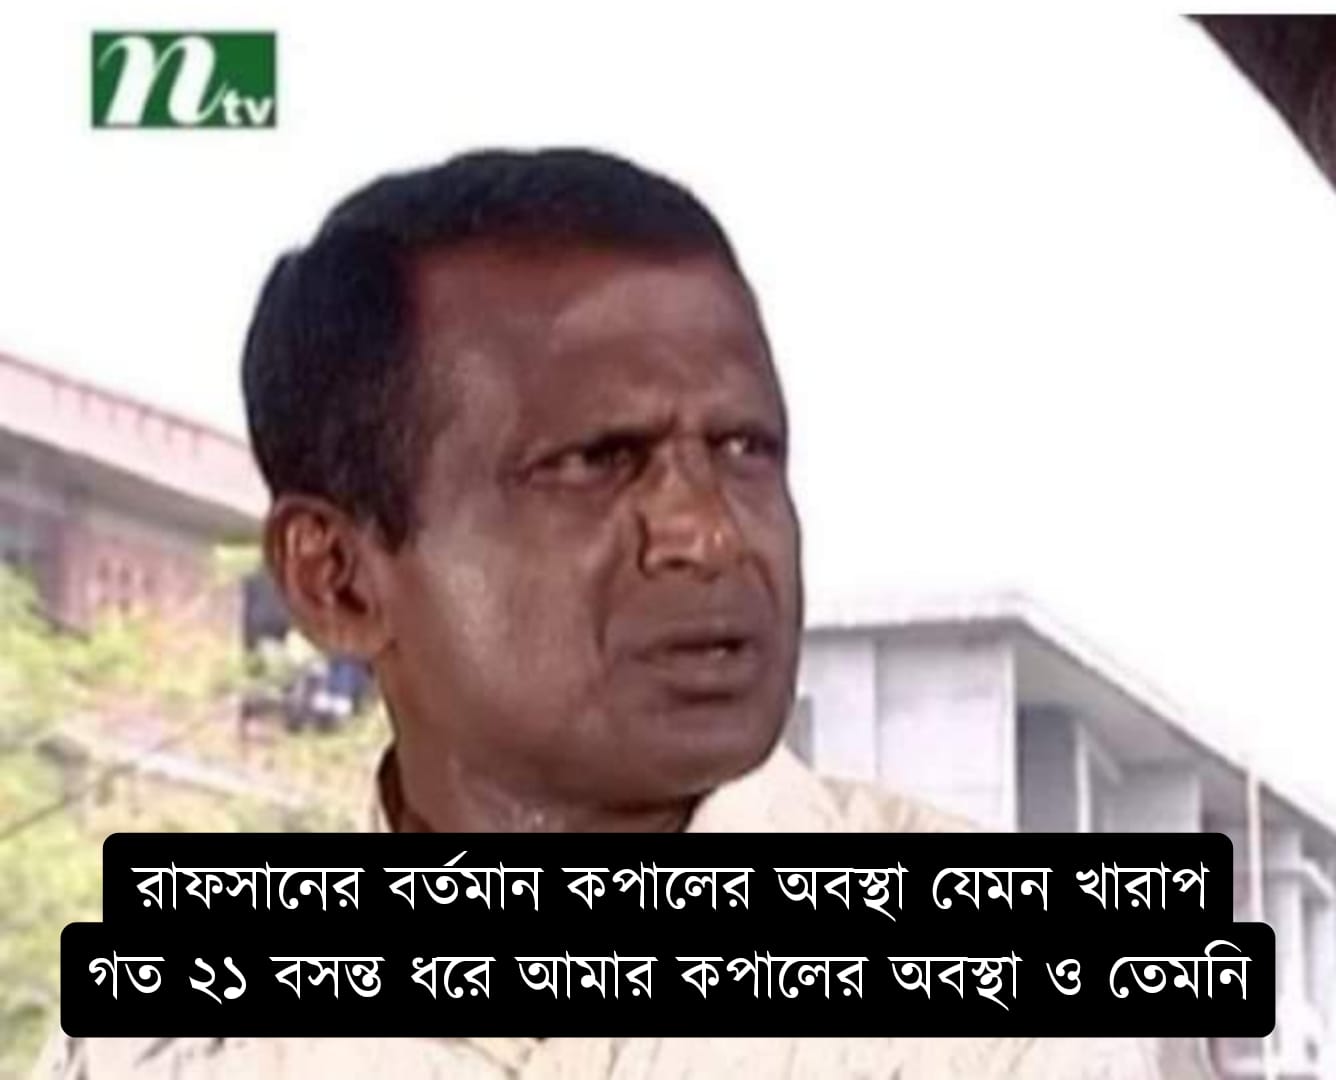
Text: রাফসানের বর্তমান কপালের অবস্থা যেমন খারাপ ২১ বসন্ত ধরে আমার কপালের অবস্থা ও তেমনি
Label: Non Hate